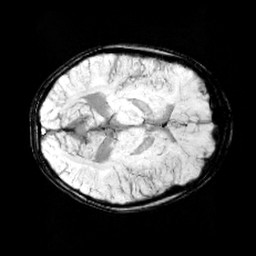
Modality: minIP
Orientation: axial
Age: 10
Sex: male
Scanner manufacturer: siemens
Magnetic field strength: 3 T
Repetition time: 0.027 s
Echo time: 0.02 s